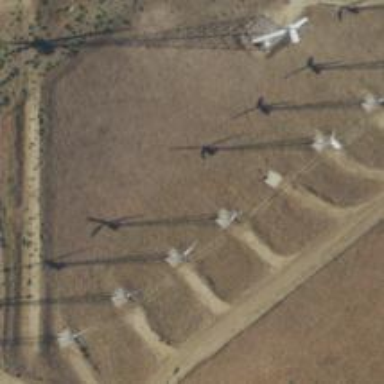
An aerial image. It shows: Wind-powered generator.